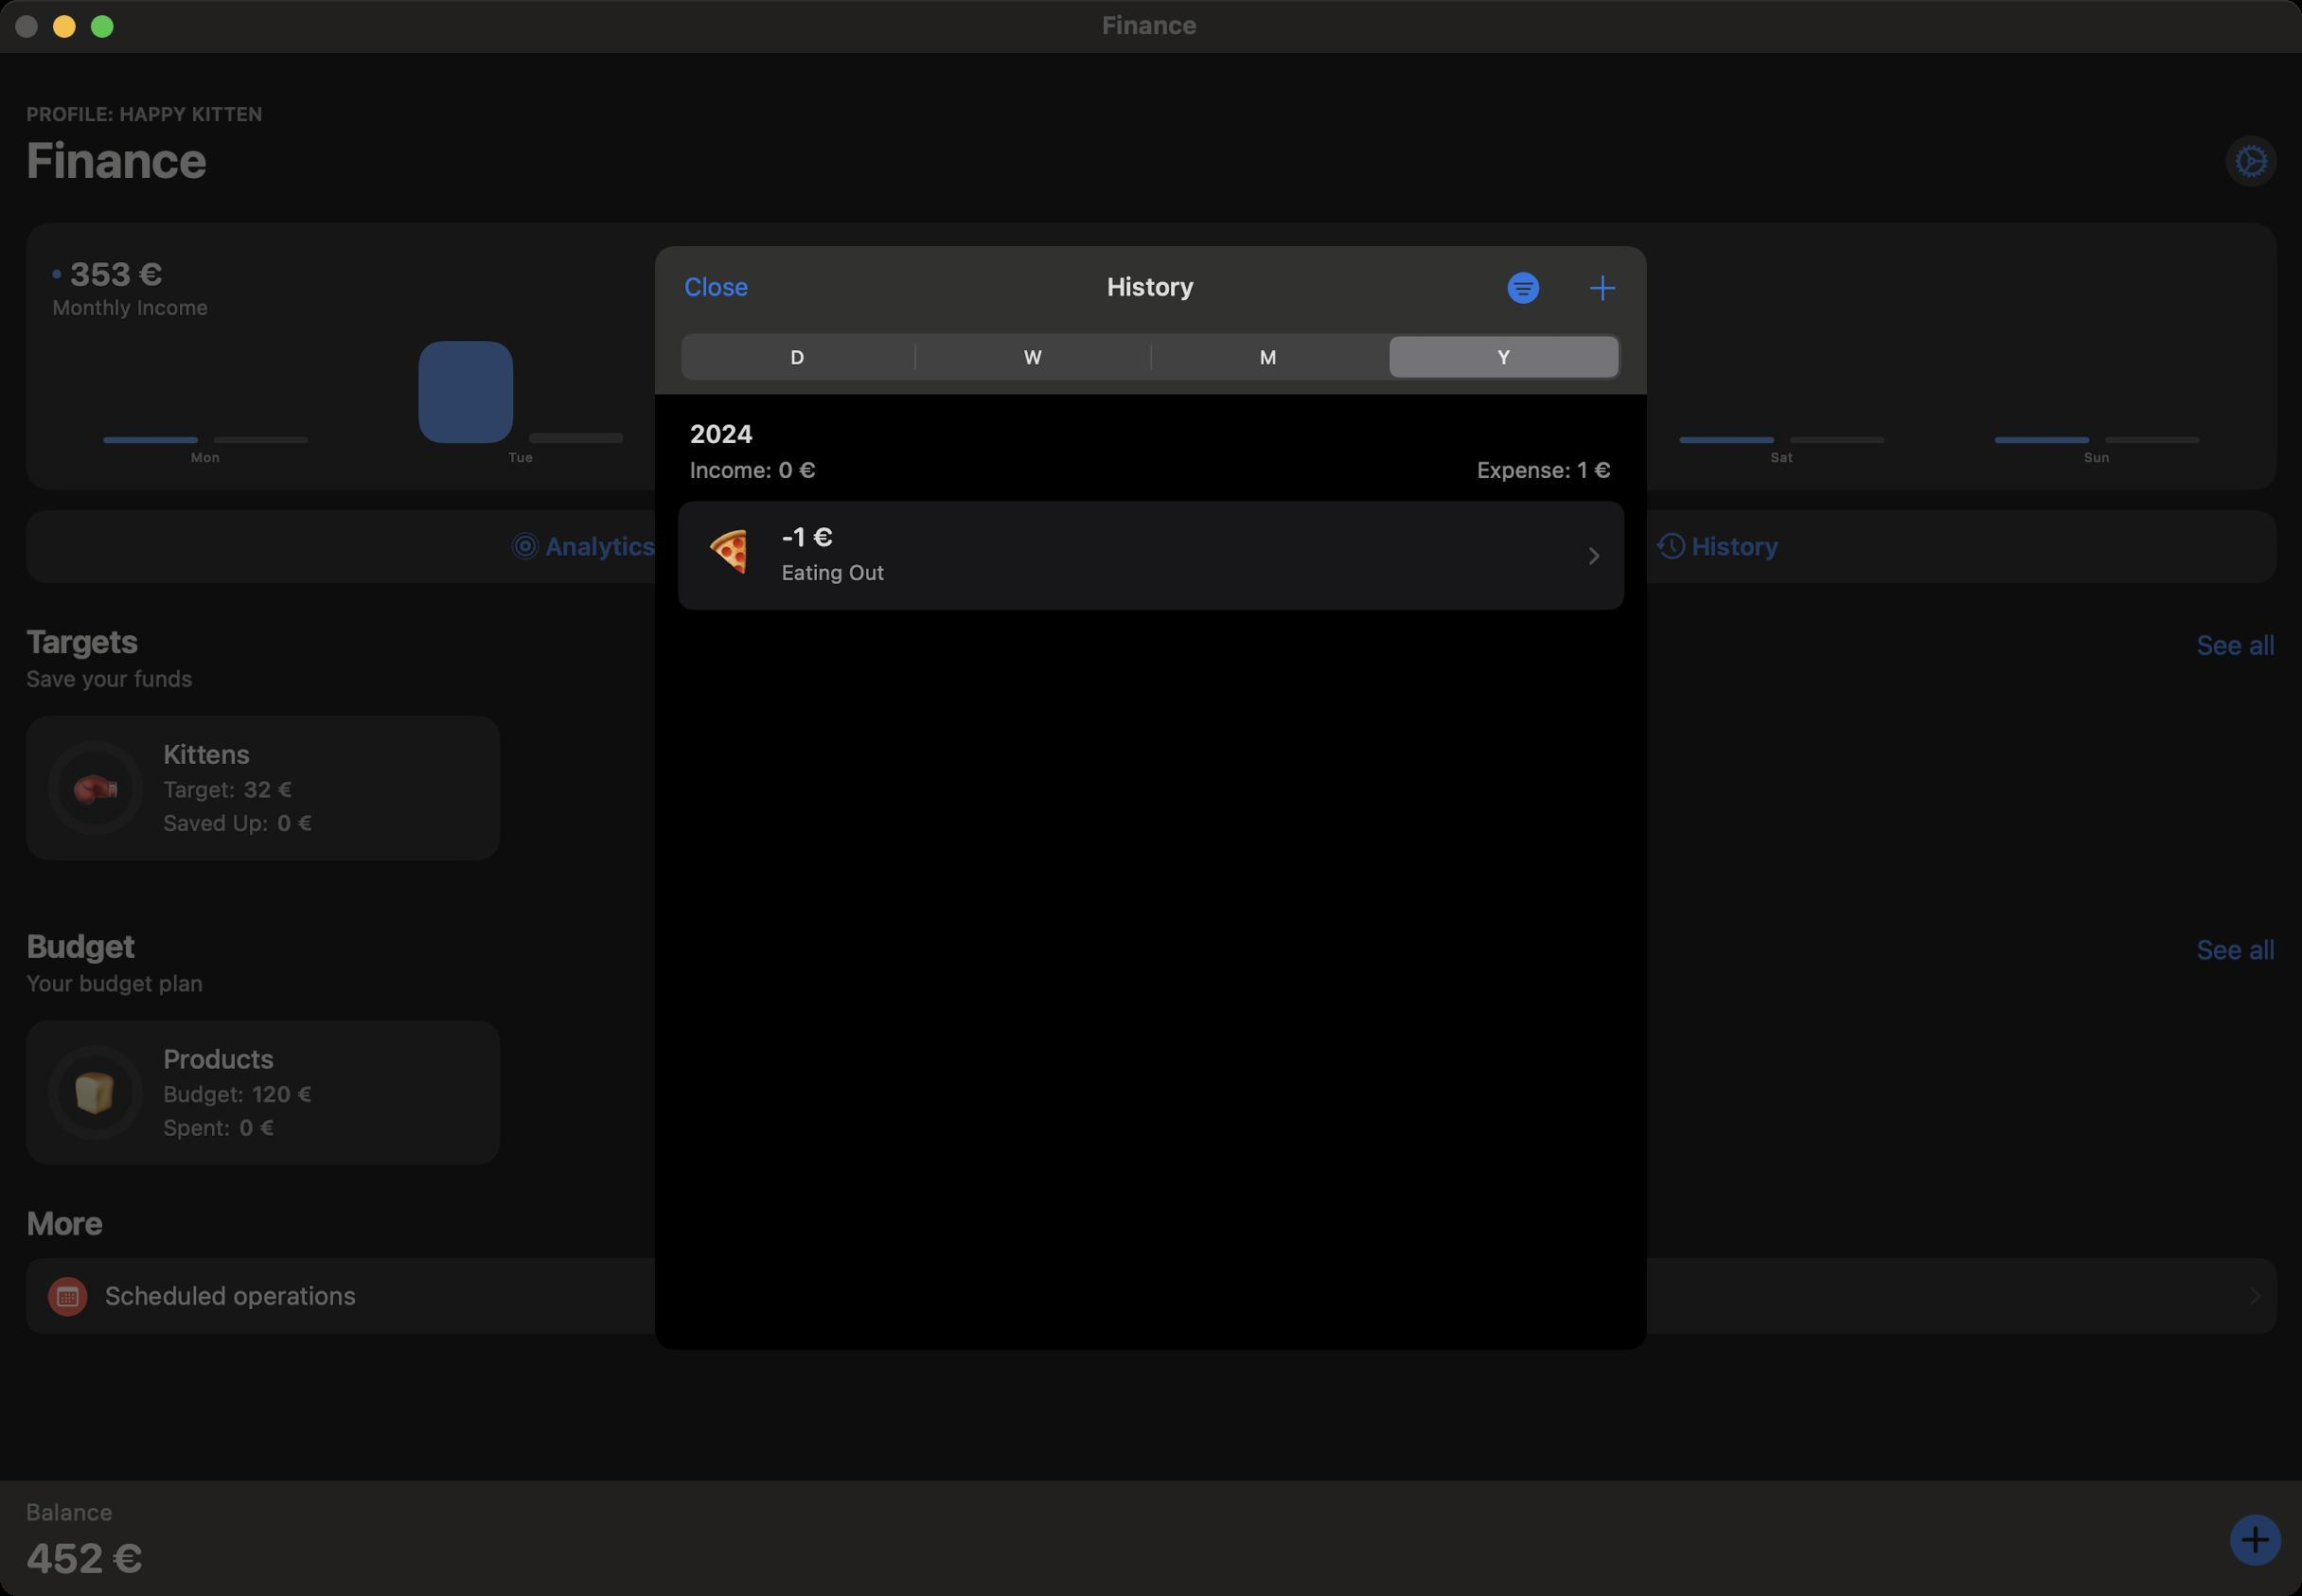
Accessibility tree:
{"name": "Finance", "role": "AXWindow", "description": null, "role_description": "standard window", "value": null, "position": "294.00;94.00", "size": "1216;843", "children": [{"name": null, "role": "AXGroup", "description": null, "role_description": "group", "value": null, "position": "0.00;0.00", "size": "1216;843", "children": [{"name": null, "role": "AXGroup", "description": null, "role_description": "group", "value": null, "position": "0.00;0.00", "size": "1217;843", "children": []}]}, {"name": null, "role": "AXButton", "description": null, "role_description": "close button", "value": null, "position": "7.00;6.00", "size": "14;16", "children": []}, {"name": null, "role": "AXButton", "description": null, "role_description": "zoom button", "value": null, "position": "47.00;6.00", "size": "14;16", "children": [{"name": null, "role": "AXGroup", "description": null, "role_description": "group", "value": null, "position": "47.00;6.00", "size": "14;16", "children": [{"name": null, "role": "AXGroup", "description": null, "role_description": "group", "value": null, "position": "47.00;6.00", "size": "14;16", "children": []}]}]}, {"name": null, "role": "AXButton", "description": null, "role_description": "minimize button", "value": null, "position": "27.00;6.00", "size": "14;16", "children": []}, {"name": null, "role": "AXStaticText", "description": null, "role_description": "text", "value": "Finance", "position": "580.00;5.00", "size": "55;16", "children": []}, {"name": null, "role": "AXSheet", "description": null, "role_description": "sheet", "value": null, "position": "346.00;130.00", "size": "524;583", "children": [{"name": null, "role": "AXGroup", "description": null, "role_description": "group", "value": null, "position": "346.00;130.00", "size": "524;583", "children": [{"name": null, "role": "AXGroup", "description": null, "role_description": "group", "value": null, "position": "346.00;130.00", "size": "524;584", "children": [{"name": null, "role": "AXGroup", "description": null, "role_description": "Nav bar", "value": null, "position": "346.00;130.00", "size": "524;43", "children": [{"name": null, "role": "AXButton", "description": "Close", "role_description": "button", "value": null, "position": "355.24;134.62", "size": "43;34", "children": []}, {"name": null, "role": "AXHeading", "description": "History", "role_description": "heading", "value": null, "position": "584.70;143.86", "size": "47;16", "children": []}, {"name": null, "role": "AXButton", "description": "filter", "role_description": "button", "value": null, "position": "786.44;134.62", "size": "37;34", "children": []}, {"name": null, "role": "AXButton", "description": "Add", "role_description": "button", "value": null, "position": "829.56;134.62", "size": "32;34", "children": []}]}, {"name": null, "role": "AXGroup", "description": null, "role_description": "group", "value": null, "position": "346.00;130.00", "size": "524;584", "children": [{"name": null, "role": "AXGroup", "description": null, "role_description": "group", "value": null, "position": "346.00;130.00", "size": "524;584", "children": [{"name": null, "role": "AXTabGroup", "description": null, "role_description": "tab group", "value": null, "position": "359.86;176.20", "size": "497;25", "children": [{"name": null, "role": "AXRadioButton", "description": "D", "role_description": "tab", "value": 0, "position": "359.86;176.20", "size": "123;25", "children": []}, {"name": null, "role": "AXRadioButton", "description": "W", "role_description": "tab", "value": 0, "position": "483.83;176.20", "size": "124;25", "children": []}, {"name": null, "role": "AXRadioButton", "description": "M", "role_description": "tab", "value": 0, "position": "608.57;176.20", "size": "123;25", "children": []}, {"name": null, "role": "AXRadioButton", "description": "Y", "role_description": "tab", "value": 1, "position": "732.54;176.20", "size": "124;25", "children": []}]}, {"name": null, "role": "AXGroup", "description": null, "role_description": "table", "value": null, "position": "346.00;130.00", "size": "524;584", "children": [{"name": null, "role": "AXHeading", "description": "", "role_description": "heading", "value": null, "position": "346.00;211.62", "size": "524;53", "children": [{"name": null, "role": "AXHeading", "description": "2024", "role_description": "heading", "value": null, "position": "364.48;221.63", "size": "487;15", "children": []}, {"name": null, "role": "AXGroup", "description": null, "role_description": "group", "value": null, "position": "364.48;240.88", "size": "67;15", "children": [{"name": null, "role": "AXHeading", "description": "Income:", "role_description": "heading", "value": null, "position": "364.48;240.88", "size": "44;15", "children": []}, {"name": null, "role": "AXHeading", "description": "0 €", "role_description": "heading", "value": null, "position": "411.45;240.88", "size": "21;15", "children": []}]}, {"name": null, "role": "AXGroup", "description": null, "role_description": "group", "value": null, "position": "780.28;240.88", "size": "72;15", "children": [{"name": null, "role": "AXHeading", "description": "Expense:", "role_description": "heading", "value": null, "position": "780.28;240.88", "size": "50;15", "children": []}, {"name": null, "role": "AXHeading", "description": "1 €", "role_description": "heading", "value": null, "position": "833.41;240.88", "size": "19;15", "children": []}]}]}, {"name": null, "role": "AXGroup", "description": null, "role_description": "group", "value": "", "position": "358.32;264.75", "size": "500;57", "children": [{"name": null, "role": "AXButton", "description": "🍕, -1 €, Eating Out", "role_description": "button", "value": "", "position": "358.32;264.75", "size": "500;57", "children": []}]}]}]}]}]}]}]}, {"name": "Finance", "role": "AXWindow", "description": null, "role_description": "standard window", "value": null, "position": "294.00;94.00", "size": "1216;843", "children": [{"name": null, "role": "AXGroup", "description": null, "role_description": "group", "value": null, "position": "0.00;0.00", "size": "1216;843", "children": [{"name": null, "role": "AXGroup", "description": null, "role_description": "group", "value": null, "position": "0.00;0.00", "size": "1217;843", "children": []}]}, {"name": null, "role": "AXButton", "description": null, "role_description": "close button", "value": null, "position": "7.00;6.00", "size": "14;16", "children": []}, {"name": null, "role": "AXButton", "description": null, "role_description": "zoom button", "value": null, "position": "47.00;6.00", "size": "14;16", "children": [{"name": null, "role": "AXGroup", "description": null, "role_description": "group", "value": null, "position": "47.00;6.00", "size": "14;16", "children": [{"name": null, "role": "AXGroup", "description": null, "role_description": "group", "value": null, "position": "47.00;6.00", "size": "14;16", "children": []}]}]}, {"name": null, "role": "AXButton", "description": null, "role_description": "minimize button", "value": null, "position": "27.00;6.00", "size": "14;16", "children": []}, {"name": null, "role": "AXStaticText", "description": null, "role_description": "text", "value": "Finance", "position": "580.00;5.00", "size": "55;16", "children": []}, {"name": null, "role": "AXSheet", "description": null, "role_description": "sheet", "value": null, "position": "346.00;130.00", "size": "524;583", "children": [{"name": null, "role": "AXGroup", "description": null, "role_description": "group", "value": null, "position": "346.00;130.00", "size": "524;583", "children": [{"name": null, "role": "AXGroup", "description": null, "role_description": "group", "value": null, "position": "346.00;130.00", "size": "524;584", "children": [{"name": null, "role": "AXGroup", "description": null, "role_description": "Nav bar", "value": null, "position": "346.00;130.00", "size": "524;43", "children": [{"name": null, "role": "AXButton", "description": "Close", "role_description": "button", "value": null, "position": "355.24;134.62", "size": "43;34", "children": []}, {"name": null, "role": "AXHeading", "description": "History", "role_description": "heading", "value": null, "position": "584.70;143.86", "size": "47;16", "children": []}, {"name": null, "role": "AXButton", "description": "filter", "role_description": "button", "value": null, "position": "786.44;134.62", "size": "37;34", "children": []}, {"name": null, "role": "AXButton", "description": "Add", "role_description": "button", "value": null, "position": "829.56;134.62", "size": "32;34", "children": []}]}, {"name": null, "role": "AXGroup", "description": null, "role_description": "group", "value": null, "position": "346.00;130.00", "size": "524;584", "children": [{"name": null, "role": "AXGroup", "description": null, "role_description": "group", "value": null, "position": "346.00;130.00", "size": "524;584", "children": [{"name": null, "role": "AXTabGroup", "description": null, "role_description": "tab group", "value": null, "position": "359.86;176.20", "size": "497;25", "children": [{"name": null, "role": "AXRadioButton", "description": "D", "role_description": "tab", "value": 0, "position": "359.86;176.20", "size": "123;25", "children": []}, {"name": null, "role": "AXRadioButton", "description": "W", "role_description": "tab", "value": 0, "position": "483.83;176.20", "size": "124;25", "children": []}, {"name": null, "role": "AXRadioButton", "description": "M", "role_description": "tab", "value": 0, "position": "608.57;176.20", "size": "123;25", "children": []}, {"name": null, "role": "AXRadioButton", "description": "Y", "role_description": "tab", "value": 1, "position": "732.54;176.20", "size": "124;25", "children": []}]}, {"name": null, "role": "AXGroup", "description": null, "role_description": "table", "value": null, "position": "346.00;130.00", "size": "524;584", "children": [{"name": null, "role": "AXHeading", "description": "", "role_description": "heading", "value": null, "position": "346.00;211.62", "size": "524;53", "children": [{"name": null, "role": "AXHeading", "description": "2024", "role_description": "heading", "value": null, "position": "364.48;221.63", "size": "487;15", "children": []}, {"name": null, "role": "AXGroup", "description": null, "role_description": "group", "value": null, "position": "364.48;240.88", "size": "67;15", "children": [{"name": null, "role": "AXHeading", "description": "Income:", "role_description": "heading", "value": null, "position": "364.48;240.88", "size": "44;15", "children": []}, {"name": null, "role": "AXHeading", "description": "0 €", "role_description": "heading", "value": null, "position": "411.45;240.88", "size": "21;15", "children": []}]}, {"name": null, "role": "AXGroup", "description": null, "role_description": "group", "value": null, "position": "780.28;240.88", "size": "72;15", "children": [{"name": null, "role": "AXHeading", "description": "Expense:", "role_description": "heading", "value": null, "position": "780.28;240.88", "size": "50;15", "children": []}, {"name": null, "role": "AXHeading", "description": "1 €", "role_description": "heading", "value": null, "position": "833.41;240.88", "size": "19;15", "children": []}]}]}, {"name": null, "role": "AXGroup", "description": null, "role_description": "group", "value": "", "position": "358.32;264.75", "size": "500;57", "children": [{"name": null, "role": "AXButton", "description": "🍕, -1 €, Eating Out", "role_description": "button", "value": "", "position": "358.32;264.75", "size": "500;57", "children": []}]}]}]}]}]}]}]}]}]}